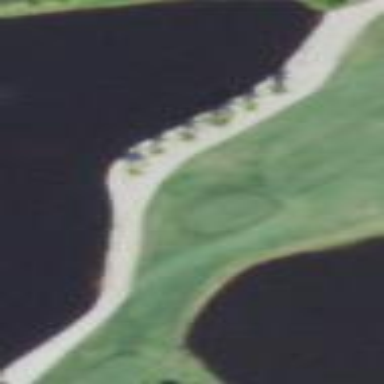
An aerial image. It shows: Golf bunker filled with sandy terrain.